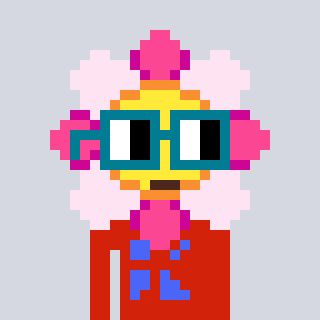
a pixel art character with square dark green glasses, a flower-shaped head and a red-colored body on a cool background